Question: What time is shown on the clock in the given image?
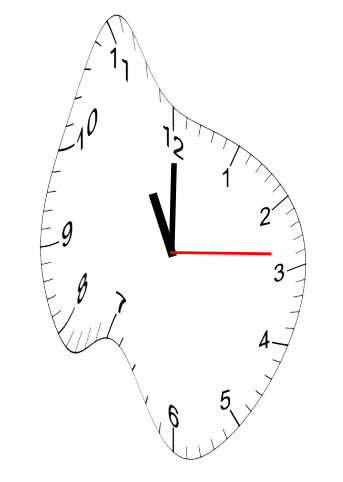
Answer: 11:00:14